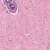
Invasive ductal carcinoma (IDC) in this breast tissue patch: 0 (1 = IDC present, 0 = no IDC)